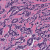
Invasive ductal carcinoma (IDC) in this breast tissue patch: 1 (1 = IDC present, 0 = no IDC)